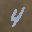
Label: 4